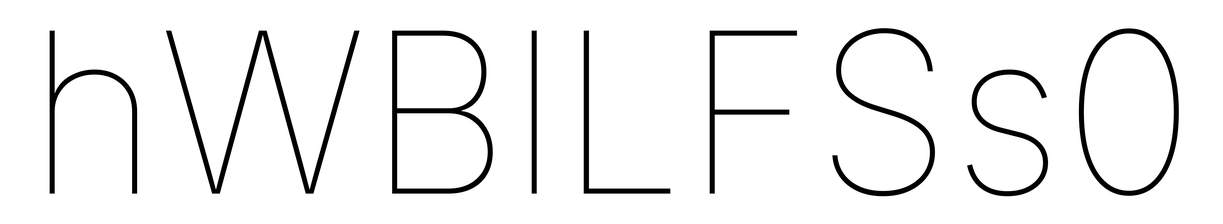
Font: Inter_Thin